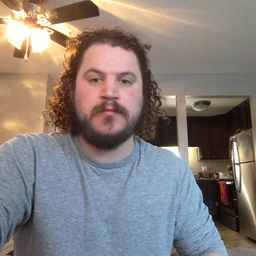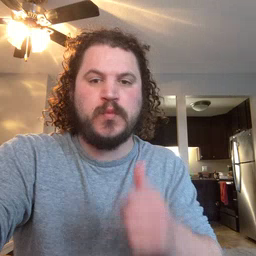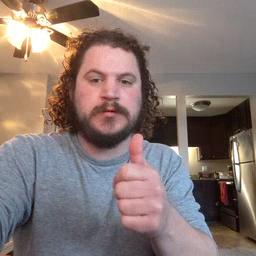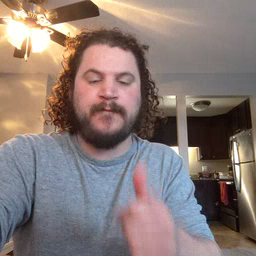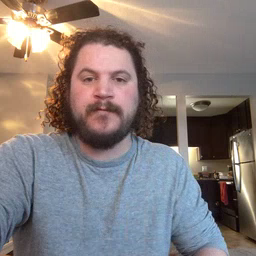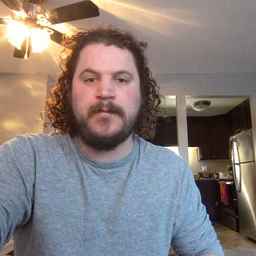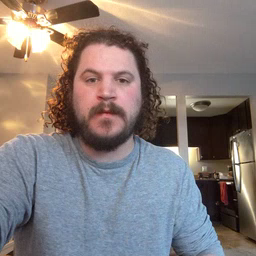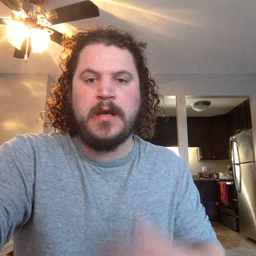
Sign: yourself